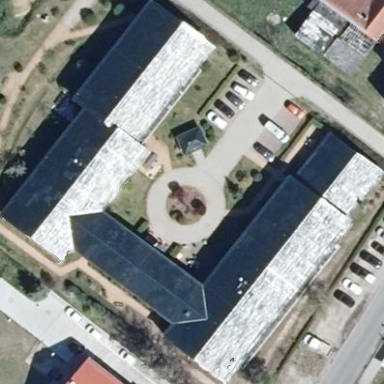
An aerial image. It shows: Nursing home building.